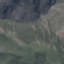
Label: HerbaceousVegetation